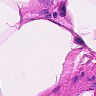
Metastatic tissue present: no